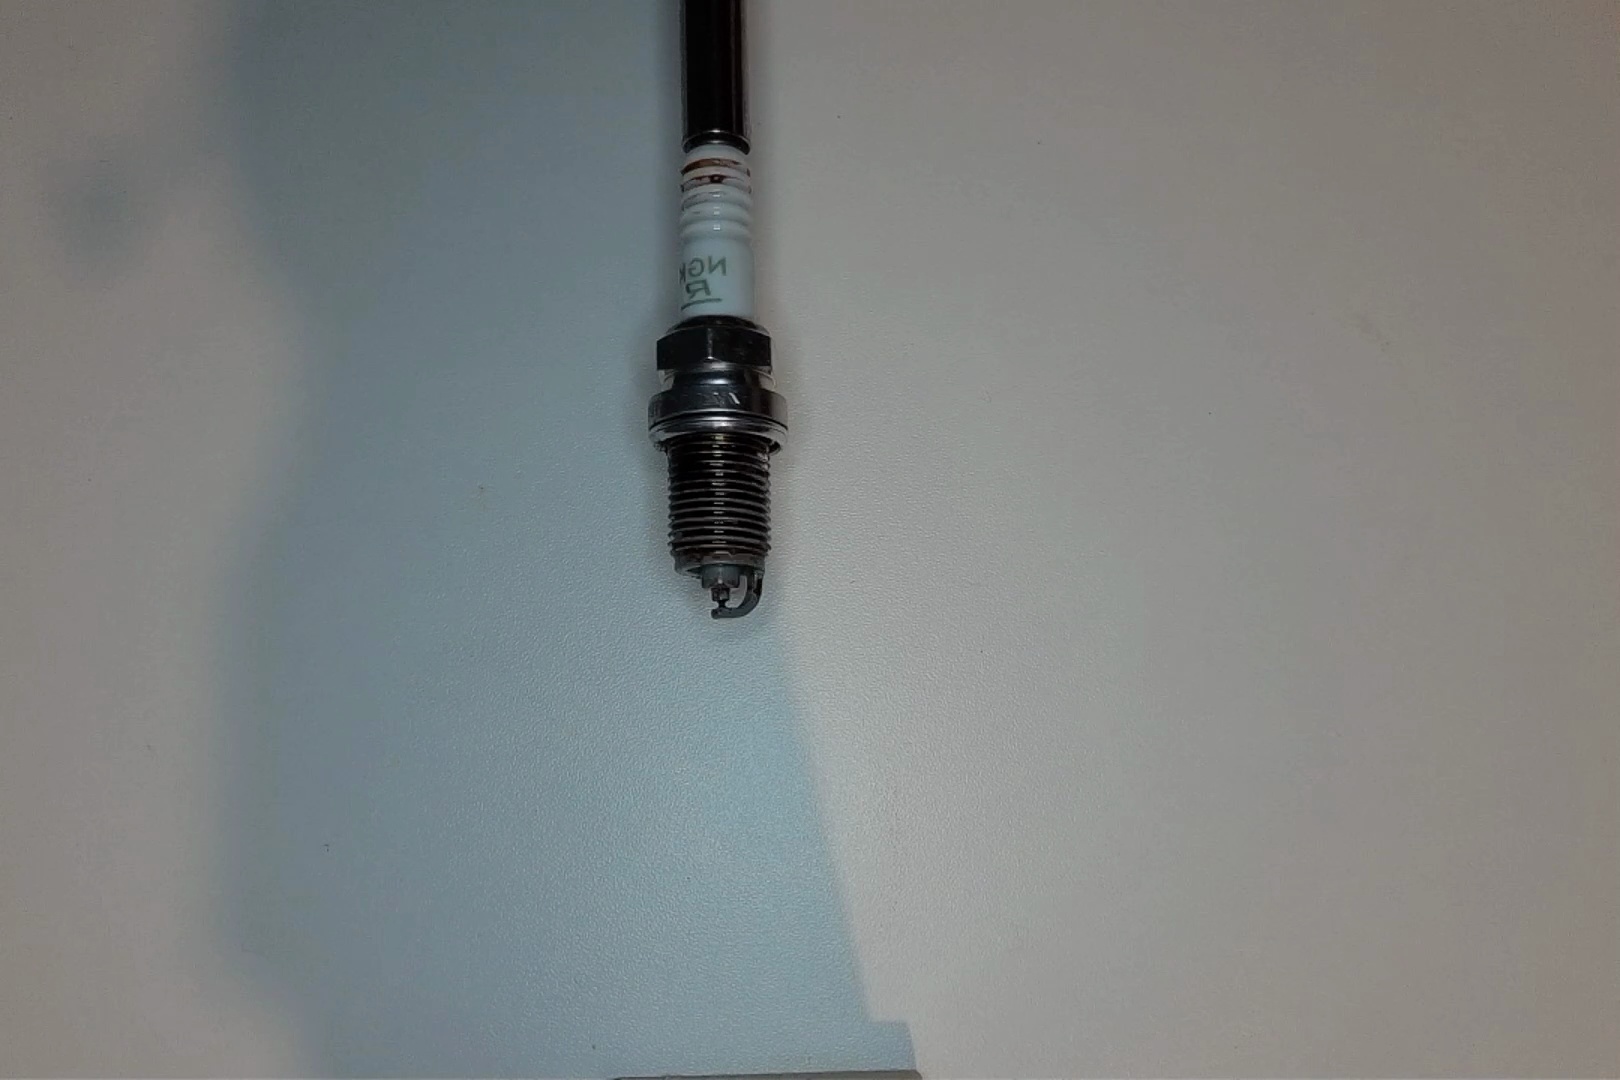
Label: anomaly